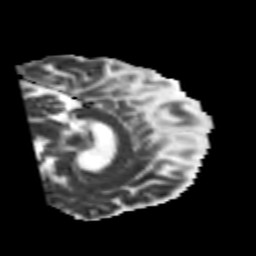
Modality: MD
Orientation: sagittal
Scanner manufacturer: siemens
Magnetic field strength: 3 T
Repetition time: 6.8 s
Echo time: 0.093 s